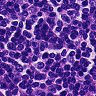
Metastatic tissue present: yes